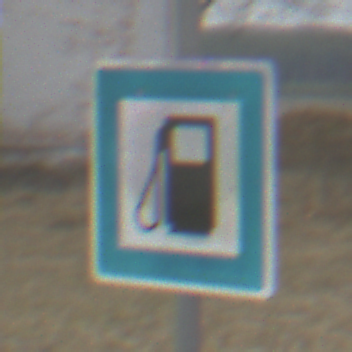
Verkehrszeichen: Tankstelle
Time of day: MorningAfternoon
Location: Outdoor (Nature)
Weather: PartlyCloudy
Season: Autumn
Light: Natural